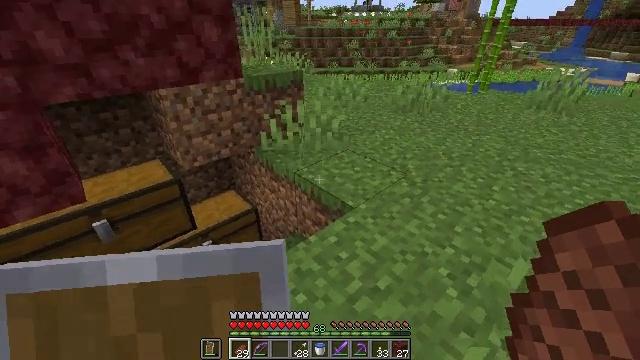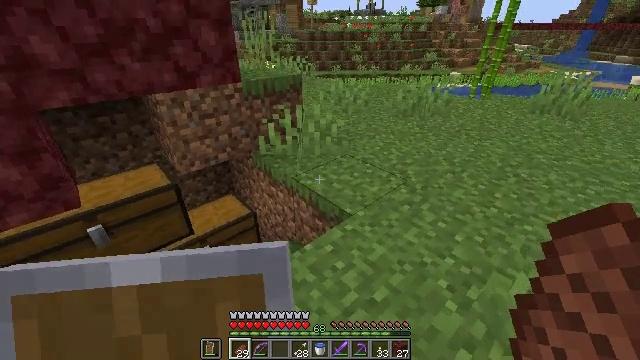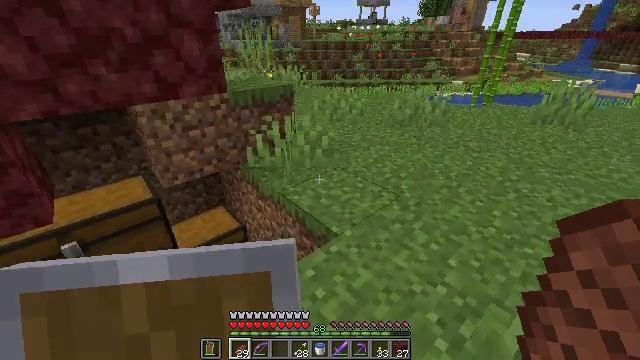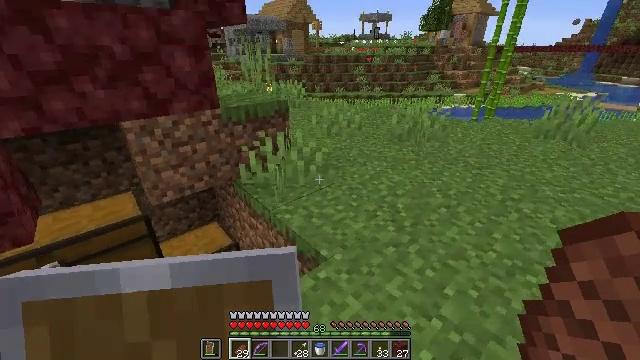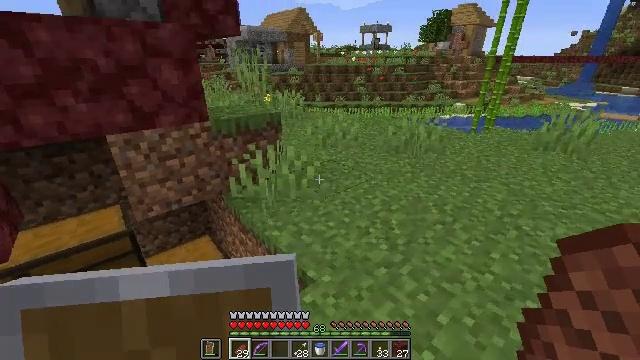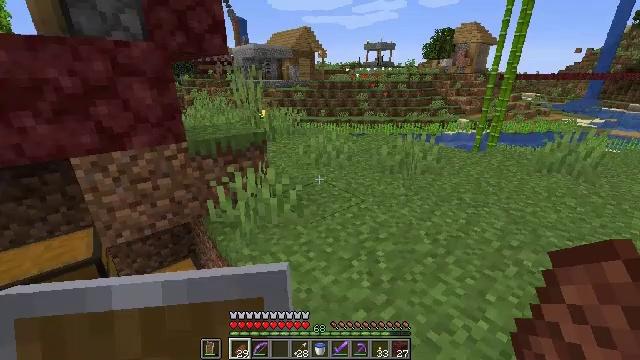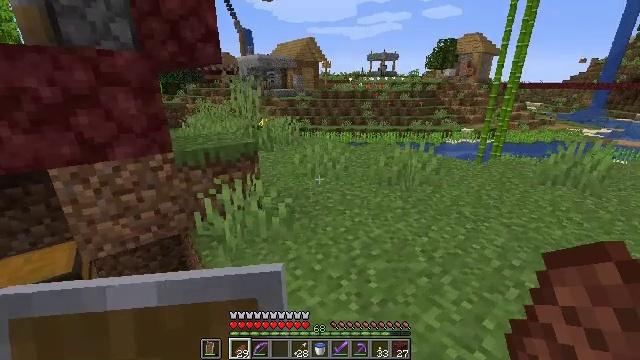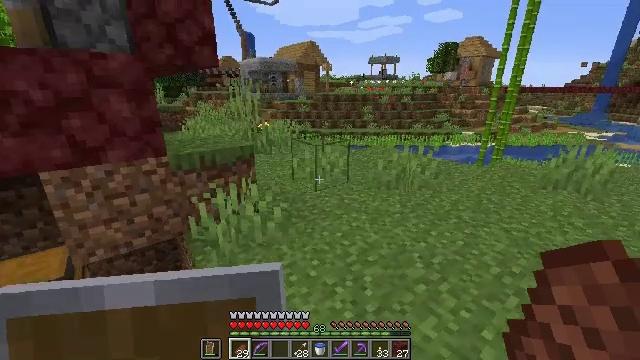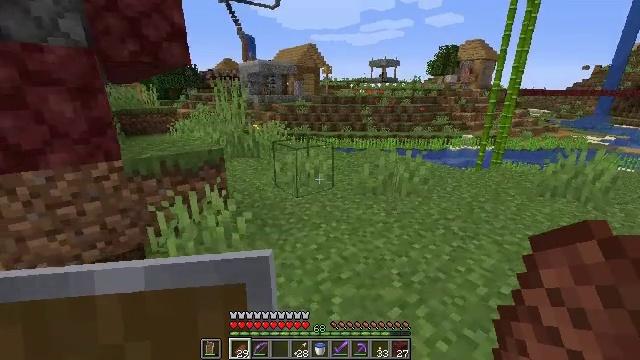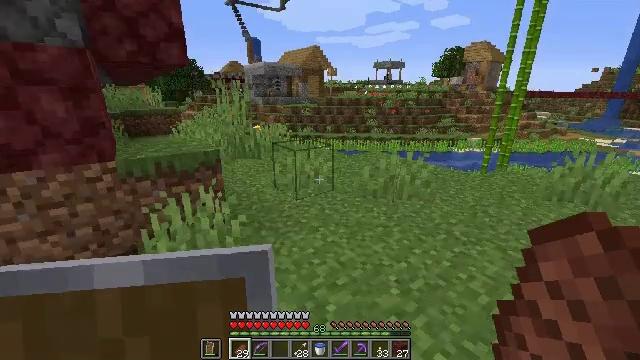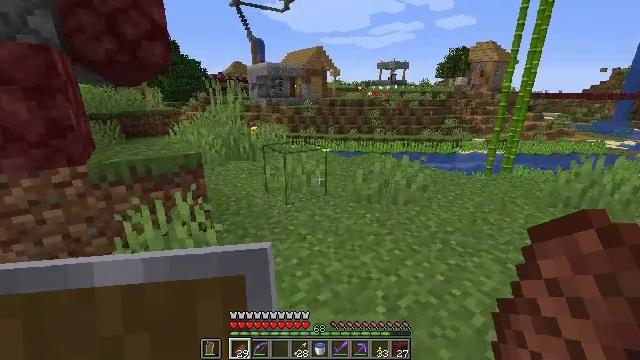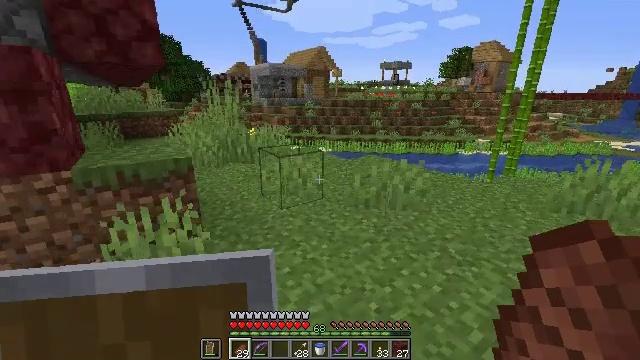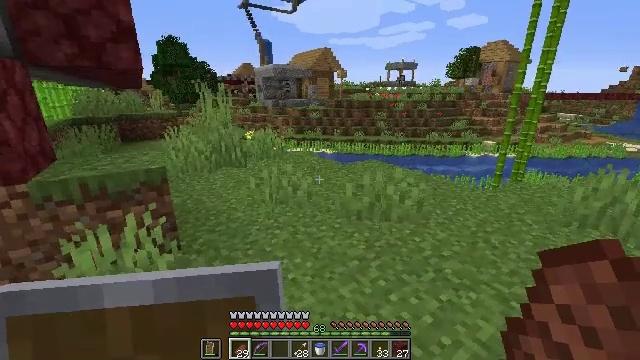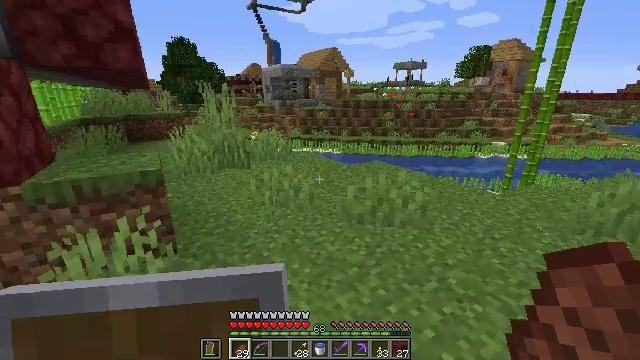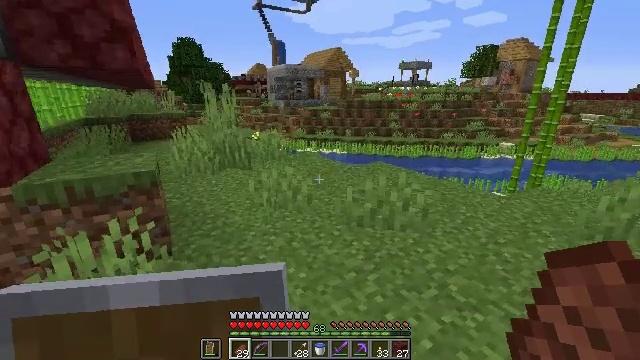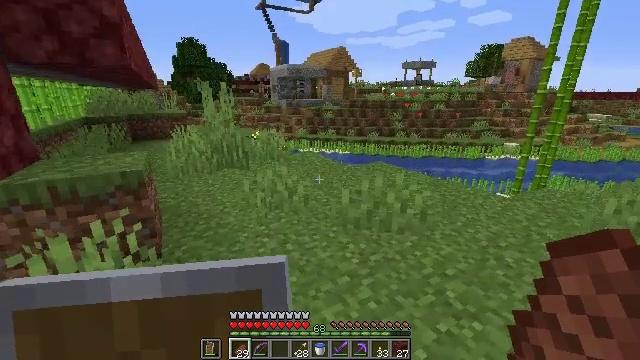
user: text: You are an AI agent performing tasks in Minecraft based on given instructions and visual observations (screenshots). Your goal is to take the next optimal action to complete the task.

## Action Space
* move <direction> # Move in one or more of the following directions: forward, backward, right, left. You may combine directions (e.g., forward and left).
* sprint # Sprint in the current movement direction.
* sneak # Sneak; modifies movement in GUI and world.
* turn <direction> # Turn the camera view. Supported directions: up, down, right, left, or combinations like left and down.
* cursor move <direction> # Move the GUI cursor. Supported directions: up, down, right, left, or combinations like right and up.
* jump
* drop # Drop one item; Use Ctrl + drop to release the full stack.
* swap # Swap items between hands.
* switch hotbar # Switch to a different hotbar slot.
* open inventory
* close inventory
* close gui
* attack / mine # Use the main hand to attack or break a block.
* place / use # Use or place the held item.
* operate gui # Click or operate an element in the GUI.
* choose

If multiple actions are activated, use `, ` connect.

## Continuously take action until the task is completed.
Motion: motion action
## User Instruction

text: Gather a pumpkin block.
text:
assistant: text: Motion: move forward and move right
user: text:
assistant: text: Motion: move forward and move right, turn up
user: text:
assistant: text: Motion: move forward and move right, turn up
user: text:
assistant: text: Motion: move forward and move right, turn up
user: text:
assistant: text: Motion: move forward and move right, turn left and up
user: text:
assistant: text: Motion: move forward and move right, turn up
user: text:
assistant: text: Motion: move forward and move right
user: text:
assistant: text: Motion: move forward and move right
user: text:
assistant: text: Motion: move forward and move right, turn left
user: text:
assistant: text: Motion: move forward and move right
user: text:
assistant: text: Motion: move forward and move right
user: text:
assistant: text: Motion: move forward and move right, turn left
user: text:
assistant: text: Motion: move forward and move right, turn left
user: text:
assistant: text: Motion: turn left
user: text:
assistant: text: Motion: no_op
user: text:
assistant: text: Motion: turn left
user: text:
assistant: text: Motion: turn left
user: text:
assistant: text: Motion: turn left
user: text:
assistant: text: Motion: move forward, turn left
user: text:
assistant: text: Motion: move forward, turn left
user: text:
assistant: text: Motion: move forward, turn left
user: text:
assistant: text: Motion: turn left
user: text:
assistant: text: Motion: no_op
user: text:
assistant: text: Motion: move forward
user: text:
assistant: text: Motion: move forward
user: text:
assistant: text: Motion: move forward
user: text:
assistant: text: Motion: move forward
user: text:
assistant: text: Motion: move forward
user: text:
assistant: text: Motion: move forward
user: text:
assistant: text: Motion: move forward